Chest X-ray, AP view. Patient: 59 years old, sex M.
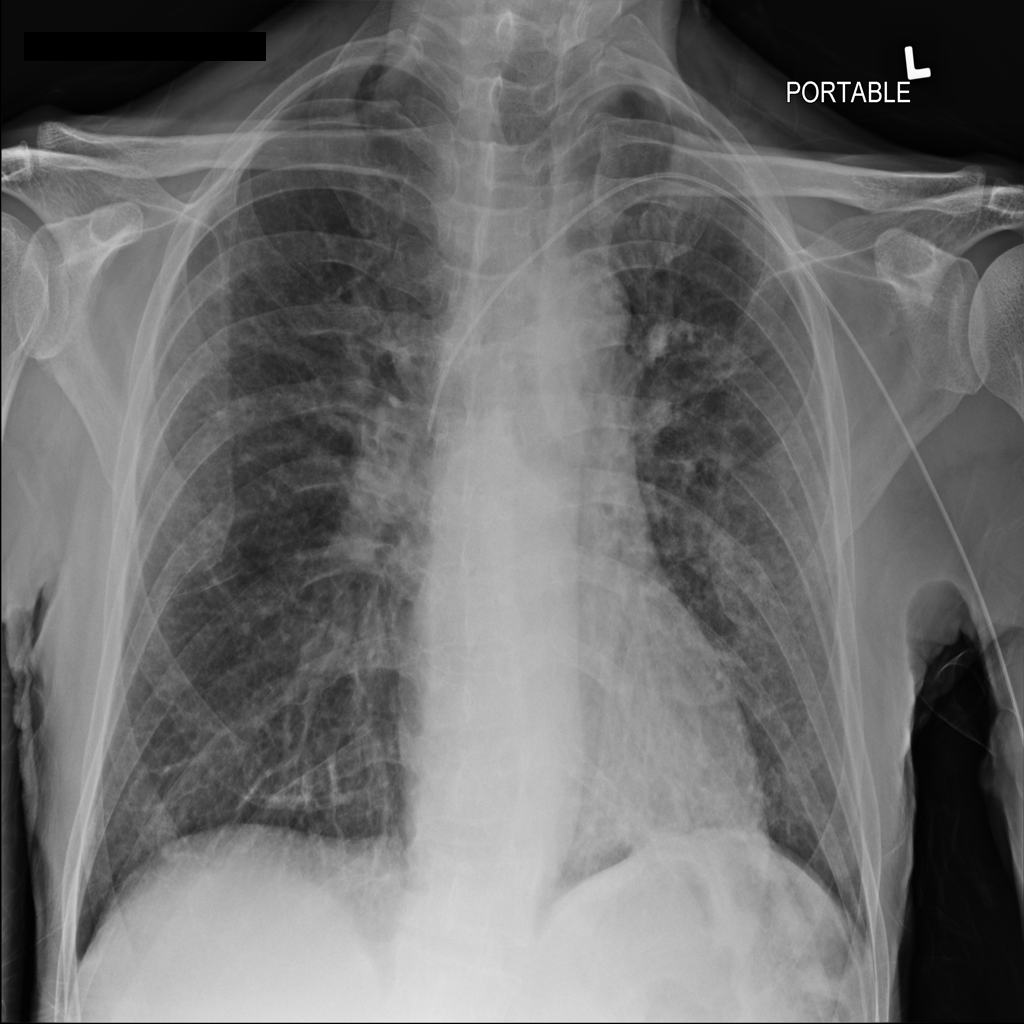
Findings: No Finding